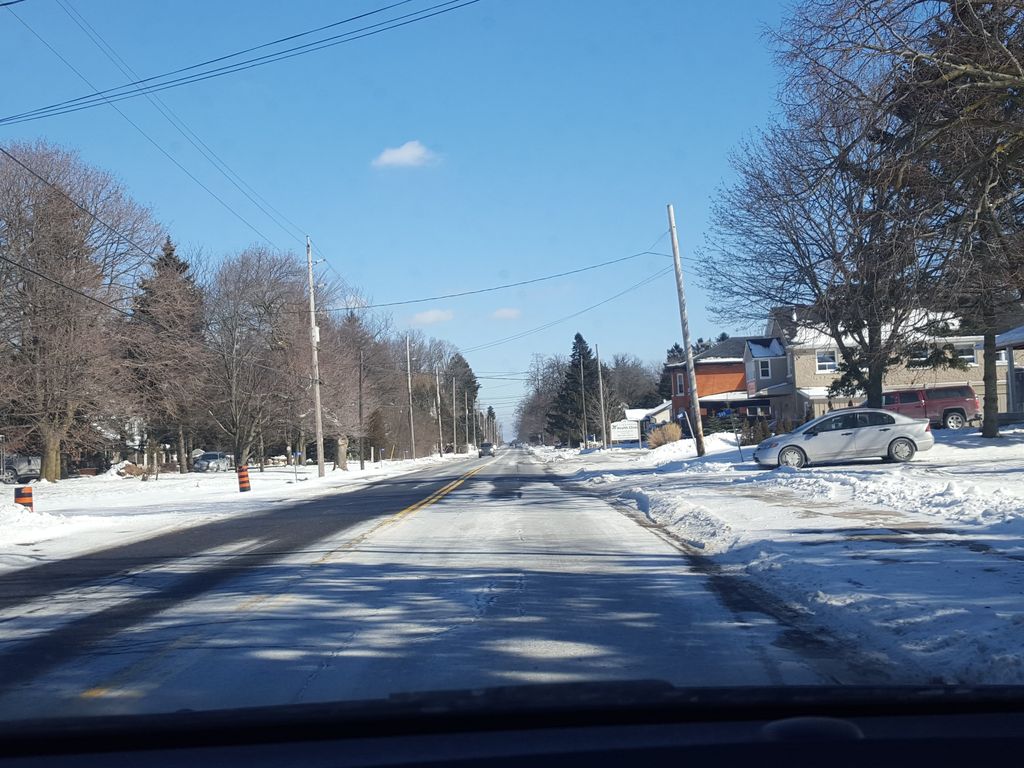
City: hamilton